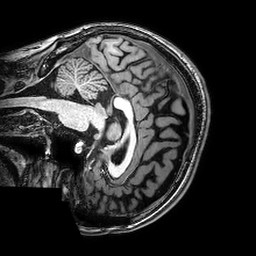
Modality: T1w
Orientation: sagittal
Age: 24
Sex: female
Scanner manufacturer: philips
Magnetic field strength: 3 T
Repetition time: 0.008307 s
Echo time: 0.00381 s